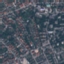
Land use / land cover: Residential